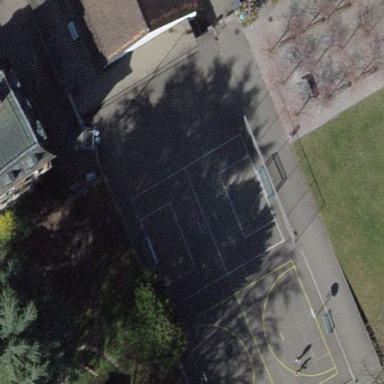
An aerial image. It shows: Pitch for basketball and handball sports on leisure land.